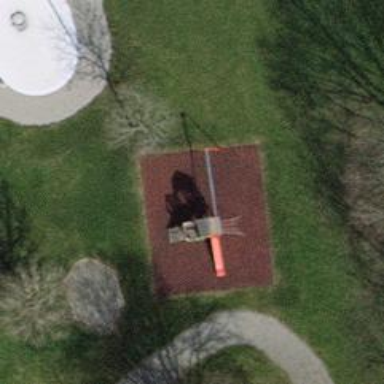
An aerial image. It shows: Playground area for leisure activities on the land.